Question: So I have been following this tutorial <URL>
I have installed WAMP and the server is up and running just fine. (As the green light in the taskbar indicates).
In the 'www' folder I have the following 2 files:
'''
<!DOCTYPE html>
<html>
<head>
<title>First Form</title>
</head>
<body>
<form action="postForm.php" method="post">
<TextArea
name="microBlog" id="microBlog" cols="30" rows="10">
</TextArea>
<input type="submit">
</form>
</body>
</html>
'''
and
'''
<!DOCTYPE html>
<html>
<head>
<title>PHP Test</title>
</head>
<body>
<?php
$microBlog = $_POST['microBlog'];
echo $microBlog;
?>
</body>
</html>
'''
However, when I run the html file and input "hello" into the field, clicking the submit button returns a blank screen.
Here is the html screen on open:

and on clicking submit the following is in the address bar:
'file:///C:/wamp/www/postForm.php'
Any ideas why the blank screen?
Does the PHP (postForm) file require HTML tags or can I get rid of them?
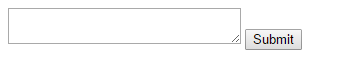
Answer: Open the file via <URL>...
The reason for the blank screen is:
You can open a html-file with the explorer and it will work fine because it will be rendered by the default-web-browser. you need a parser for php-scripts. The Webserver will use this parser if you add the extension .php but if you open the file in the Explorer you don't use the Webserver (in your case apache). If you want to open the file in the explorer set the action-attribute to 'action="http://localhost/postForm.php"' and it will work.